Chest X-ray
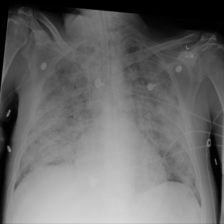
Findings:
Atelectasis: negative
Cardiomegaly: negative
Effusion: negative
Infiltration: positive
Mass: negative
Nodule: negative
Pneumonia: negative
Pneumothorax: negative
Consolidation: negative
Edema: negative
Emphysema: negative
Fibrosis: negative
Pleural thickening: negative
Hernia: negative